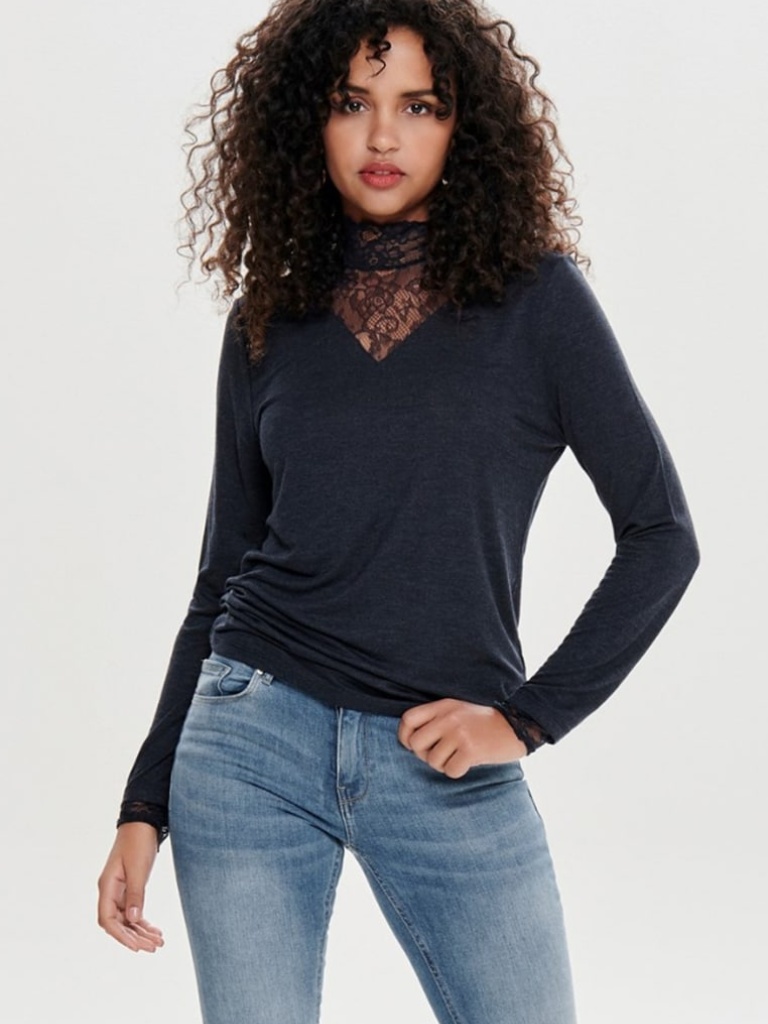
lace tight a long-sleeved with the sleeves down hip length Fully Tucked in high blouse